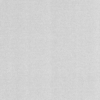
Label: dusty